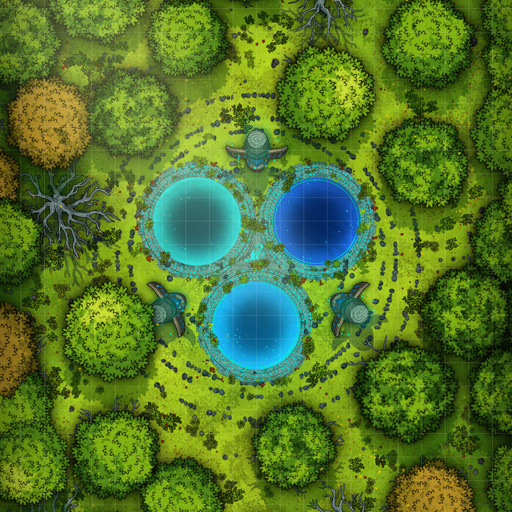
A D&D Grid Map forest center big runes three statues (Druid Circle Map)